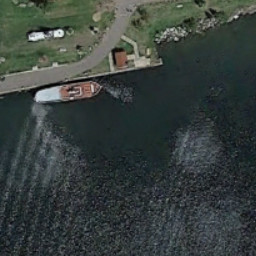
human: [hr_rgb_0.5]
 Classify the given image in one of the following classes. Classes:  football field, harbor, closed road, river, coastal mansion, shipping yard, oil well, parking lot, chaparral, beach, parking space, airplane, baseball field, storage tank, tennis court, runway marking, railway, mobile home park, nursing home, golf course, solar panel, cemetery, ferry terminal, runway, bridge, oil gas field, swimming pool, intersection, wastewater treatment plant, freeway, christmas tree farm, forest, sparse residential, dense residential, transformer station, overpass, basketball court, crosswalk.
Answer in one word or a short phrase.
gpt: ferry terminal